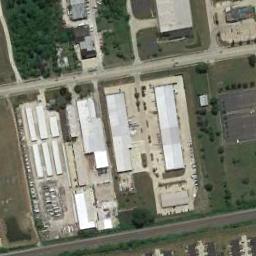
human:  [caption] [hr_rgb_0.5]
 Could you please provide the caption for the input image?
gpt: The industrial area with some strip white workshops of different sizes is surrounded by green areas .

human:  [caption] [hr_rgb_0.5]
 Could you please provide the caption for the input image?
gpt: Neatly planned factories and roads in an industrial area with large green areas .

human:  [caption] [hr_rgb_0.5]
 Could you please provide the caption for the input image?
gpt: Many houses of different shapes and sizes are in the industrial area .

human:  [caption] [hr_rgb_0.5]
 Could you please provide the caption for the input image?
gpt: Only a few buildings in industrial areas have red roofs .

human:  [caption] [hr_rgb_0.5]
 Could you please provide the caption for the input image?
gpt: There are some white buildings and green lawns on the industrial area .